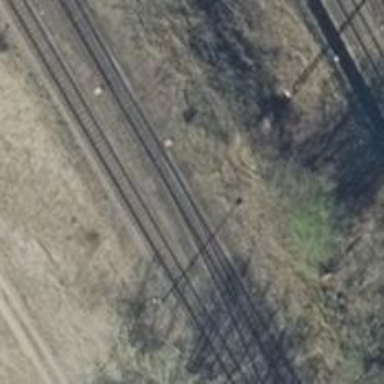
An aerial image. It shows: Railway switch.